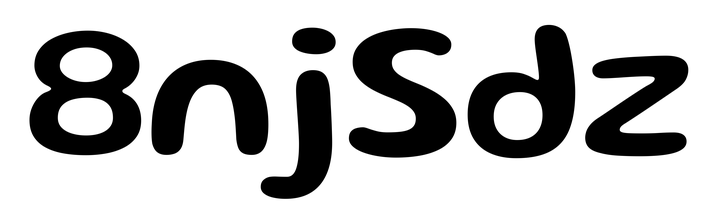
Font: Gluten_Medium